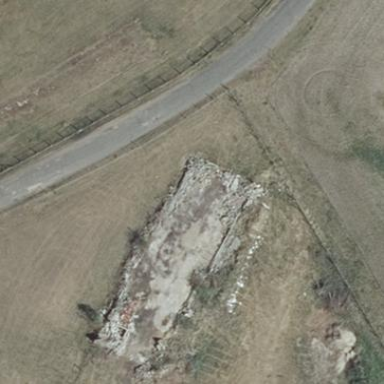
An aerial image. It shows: Ruins of building.